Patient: sex F, age 54
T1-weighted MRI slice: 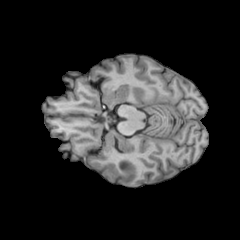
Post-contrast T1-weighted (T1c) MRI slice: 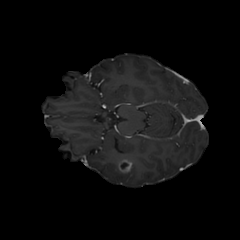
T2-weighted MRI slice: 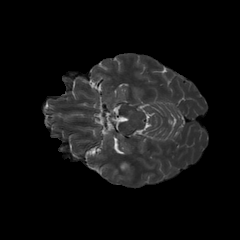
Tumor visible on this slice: yes
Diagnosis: Glioblastoma, IDH-wildtype
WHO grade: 4